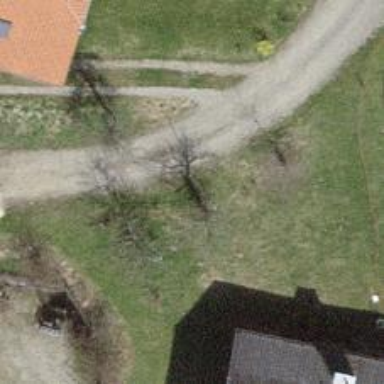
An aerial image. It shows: Broadleaved tree in natural setting.